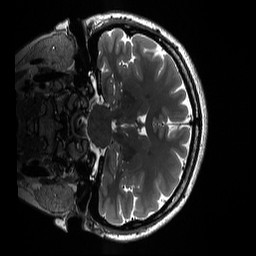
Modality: T2w
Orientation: coronal
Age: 27
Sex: female